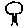
Label: tree